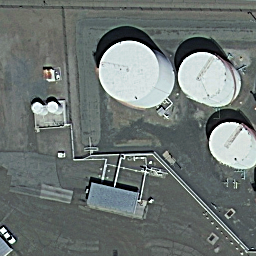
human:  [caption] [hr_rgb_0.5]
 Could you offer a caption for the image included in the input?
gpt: Three storage tanks are on the ground .

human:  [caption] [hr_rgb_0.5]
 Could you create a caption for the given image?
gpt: Three storage tanks are on the ground .

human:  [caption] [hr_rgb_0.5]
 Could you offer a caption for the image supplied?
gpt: There are three white storage tanks on the ground .

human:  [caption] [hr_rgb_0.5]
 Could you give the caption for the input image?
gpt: There are three white storage tanks on the ground .

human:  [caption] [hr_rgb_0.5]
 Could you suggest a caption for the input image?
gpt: Three round storage tanks are on the ground .